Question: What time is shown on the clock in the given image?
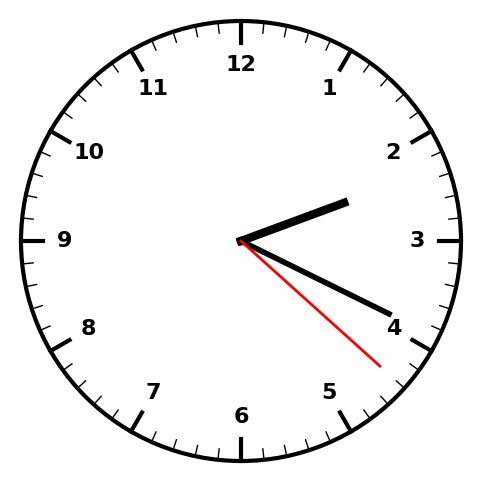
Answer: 02:19:22